Question: I have an 'Activity' that uses <URL> or Google Music:
For instance,

When the user has a list of directions, he/she may pull up the drawer and scroll the complete instructions.
Now, my attempt:
'''
<?xml version="1.0" encoding="utf-8"?>
<LinearLayout xmlns:android="http://schemas.android.com/apk/res/android"
xmlns:card="http://schemas.android.com/apk/res-auto"
android:layout_width="match_parent"
android:layout_height="match_parent" >
<com.sothree.slidinguppanel.SlidingUpPanelLayout
android:id="@+id/sliding_layout"
android:layout_width="match_parent"
android:layout_height="match_parent"
android:gravity="bottom" >
<ScrollView
android:id="@+id/card_scrollview"
android:layout_width="match_parent"
android:layout_height="match_parent" >
<LinearLayout
android:layout_width="match_parent"
android:layout_height="wrap_content"
android:orientation="vertical" >
<it.gmariotti.cardslib.library.view.CardView
android:id="@+id/food_card"
android:layout_width="match_parent"
android:layout_height="wrap_content"
android:layout_marginLeft="1dp"
android:layout_marginRight="1dp"
android:layout_marginTop="12dp"
android:animateLayoutChanges="true" />
<View
android:layout_width="match_parent"
android:layout_height="15dp" />
</LinearLayout>
</ScrollView>
<LinearLayout
android:layout_width="match_parent"
android:layout_height="match_parent"
android:background="#eee"
android:clickable="true"
android:focusable="false"
android:orientation="vertical" >
<LinearLayout
android:layout_width="match_parent"
android:layout_height="68dp"
android:orientation="horizontal" >
<TextView
android:id="@+id/name_slide"
android:layout_width="0dp"
android:layout_height="match_parent"
android:layout_weight="1"
android:gravity="center"
android:paddingLeft="10dp"
android:text="@string/slide_up"
android:textSize="14sp" />
</LinearLayout>
<ScrollView
android:id="@+id/scrollView1"
android:layout_width="match_parent"
android:layout_height="wrap_content" >
<LinearLayout
android:layout_width="match_parent"
android:layout_height="wrap_content"
android:orientation="vertical" >
<it.gmariotti.cardslib.library.view.CardView
android:id="@+id/food_nutrition_card"
android:layout_width="match_parent"
android:layout_height="wrap_content"
android:layout_marginTop="12dp"
android:animateLayoutChanges="true" />
<View
android:layout_width="match_parent"
android:layout_height="15dp" />
</LinearLayout>
</ScrollView>
</LinearLayout>
</com.sothree.slidinguppanel.SlidingUpPanelLayout>
'''
This, displays fine my content, but does not add the scroll view for the second panel.
What can I do?
: According to the documentation of <URL> from Maps.
Thanks
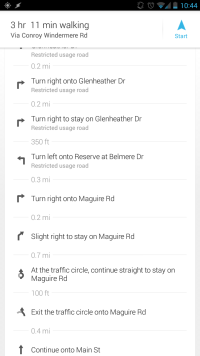
Answer: Fixed it by adding an 'id' to the 'Parent' of the Title, and adding this to my code:
'''
layout.setDragView((LinearLayout) findViewById(R.id.scrolled_view));
'''
New '.xml'
'''
<?xml version="1.0" encoding="utf-8"?>
<LinearLayout xmlns:android="http://schemas.android.com/apk/res/android"
xmlns:card="http://schemas.android.com/apk/res-auto"
android:layout_width="match_parent"
android:layout_height="match_parent" >
<com.sothree.slidinguppanel.SlidingUpPanelLayout
android:id="@+id/sliding_layout"
android:layout_width="match_parent"
android:layout_height="match_parent"
android:gravity="bottom" >
<ScrollView
android:id="@+id/card_scrollview"
android:layout_width="match_parent"
android:layout_height="match_parent" >
<LinearLayout
android:layout_width="match_parent"
android:layout_height="wrap_content"
android:orientation="vertical" >
<it.gmariotti.cardslib.library.view.CardView
android:id="@+id/food_card"
android:layout_width="match_parent"
android:layout_height="wrap_content"
android:layout_marginLeft="1dp"
android:layout_marginRight="1dp"
android:layout_marginTop="12dp"
android:animateLayoutChanges="true" />
<View
android:layout_width="match_parent"
android:layout_height="15dp" />
</LinearLayout>
</ScrollView>
<LinearLayout
android:layout_width="match_parent"
android:layout_height="match_parent"
android:background="#eee"
android:clickable="true"
android:focusable="false"
android:orientation="vertical" >
<LinearLayout
android:id="@+id/scrolled_view"
android:layout_width="match_parent"
android:layout_height="68dp"
android:orientation="horizontal" >
<TextView
android:id="@+id/name_slide"
android:layout_width="0dp"
android:layout_height="match_parent"
android:layout_weight="1"
android:gravity="center"
android:paddingLeft="10dp"
android:text="@string/slide_up"
android:textSize="14sp" />
</LinearLayout>
<ScrollView
android:id="@+id/scrollView1"
android:layout_width="match_parent"
android:layout_height="wrap_content" >
<LinearLayout
android:layout_width="match_parent"
android:layout_height="wrap_content"
android:orientation="vertical" >
<it.gmariotti.cardslib.library.view.CardView
android:id="@+id/food_nutrition_card"
android:layout_width="match_parent"
android:layout_height="wrap_content"
android:layout_marginTop="12dp"
android:animateLayoutChanges="true" />
<View
android:layout_width="match_parent"
android:layout_height="15dp" />
</LinearLayout>
</ScrollView>
</LinearLayout>
</com.sothree.slidinguppanel.SlidingUpPanelLayout>
'''